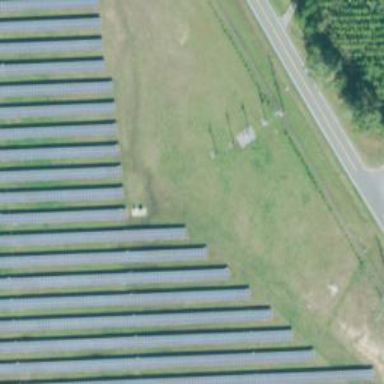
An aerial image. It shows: Solar power plant utilizing photovoltaic technology.